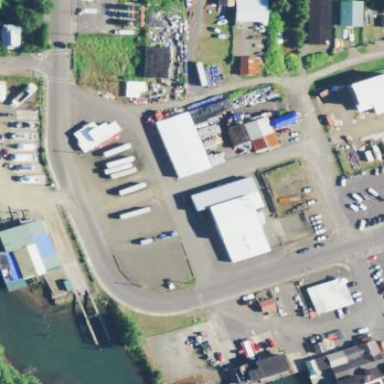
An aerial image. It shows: Industrial area dedicated to fish processing.